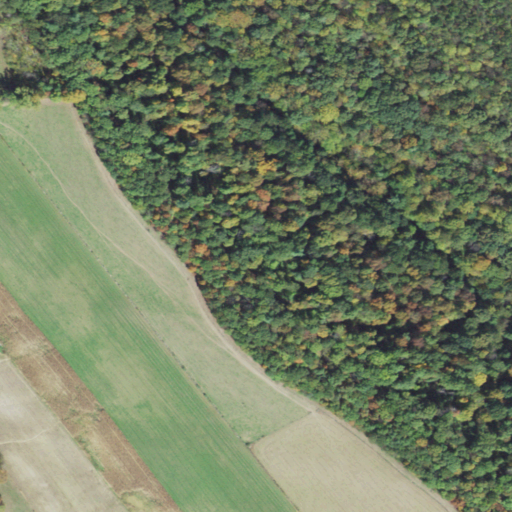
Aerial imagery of ridge(s) in Pennsylvania named Brier Ridge containing deciduous forest, cultivated crops, pasture, mixed forest, and woody wetlands